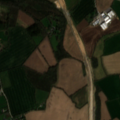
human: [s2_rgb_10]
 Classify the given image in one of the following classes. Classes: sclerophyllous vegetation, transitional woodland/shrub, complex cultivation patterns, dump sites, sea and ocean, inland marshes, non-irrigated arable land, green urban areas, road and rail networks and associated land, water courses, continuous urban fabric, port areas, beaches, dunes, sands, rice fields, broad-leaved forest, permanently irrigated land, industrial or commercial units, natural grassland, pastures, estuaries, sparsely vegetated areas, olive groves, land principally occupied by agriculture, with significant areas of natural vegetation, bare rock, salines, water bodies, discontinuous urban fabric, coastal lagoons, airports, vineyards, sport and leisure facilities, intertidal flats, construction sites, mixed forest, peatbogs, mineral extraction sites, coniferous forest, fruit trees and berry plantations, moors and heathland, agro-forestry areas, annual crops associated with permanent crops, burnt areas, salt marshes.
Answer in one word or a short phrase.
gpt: construction sites, non-irrigated arable land, pastures, mixed forest